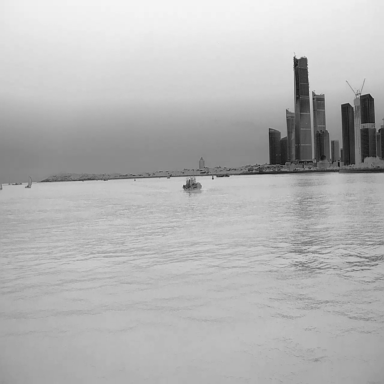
There is a sailboat in the infrared image.